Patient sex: M
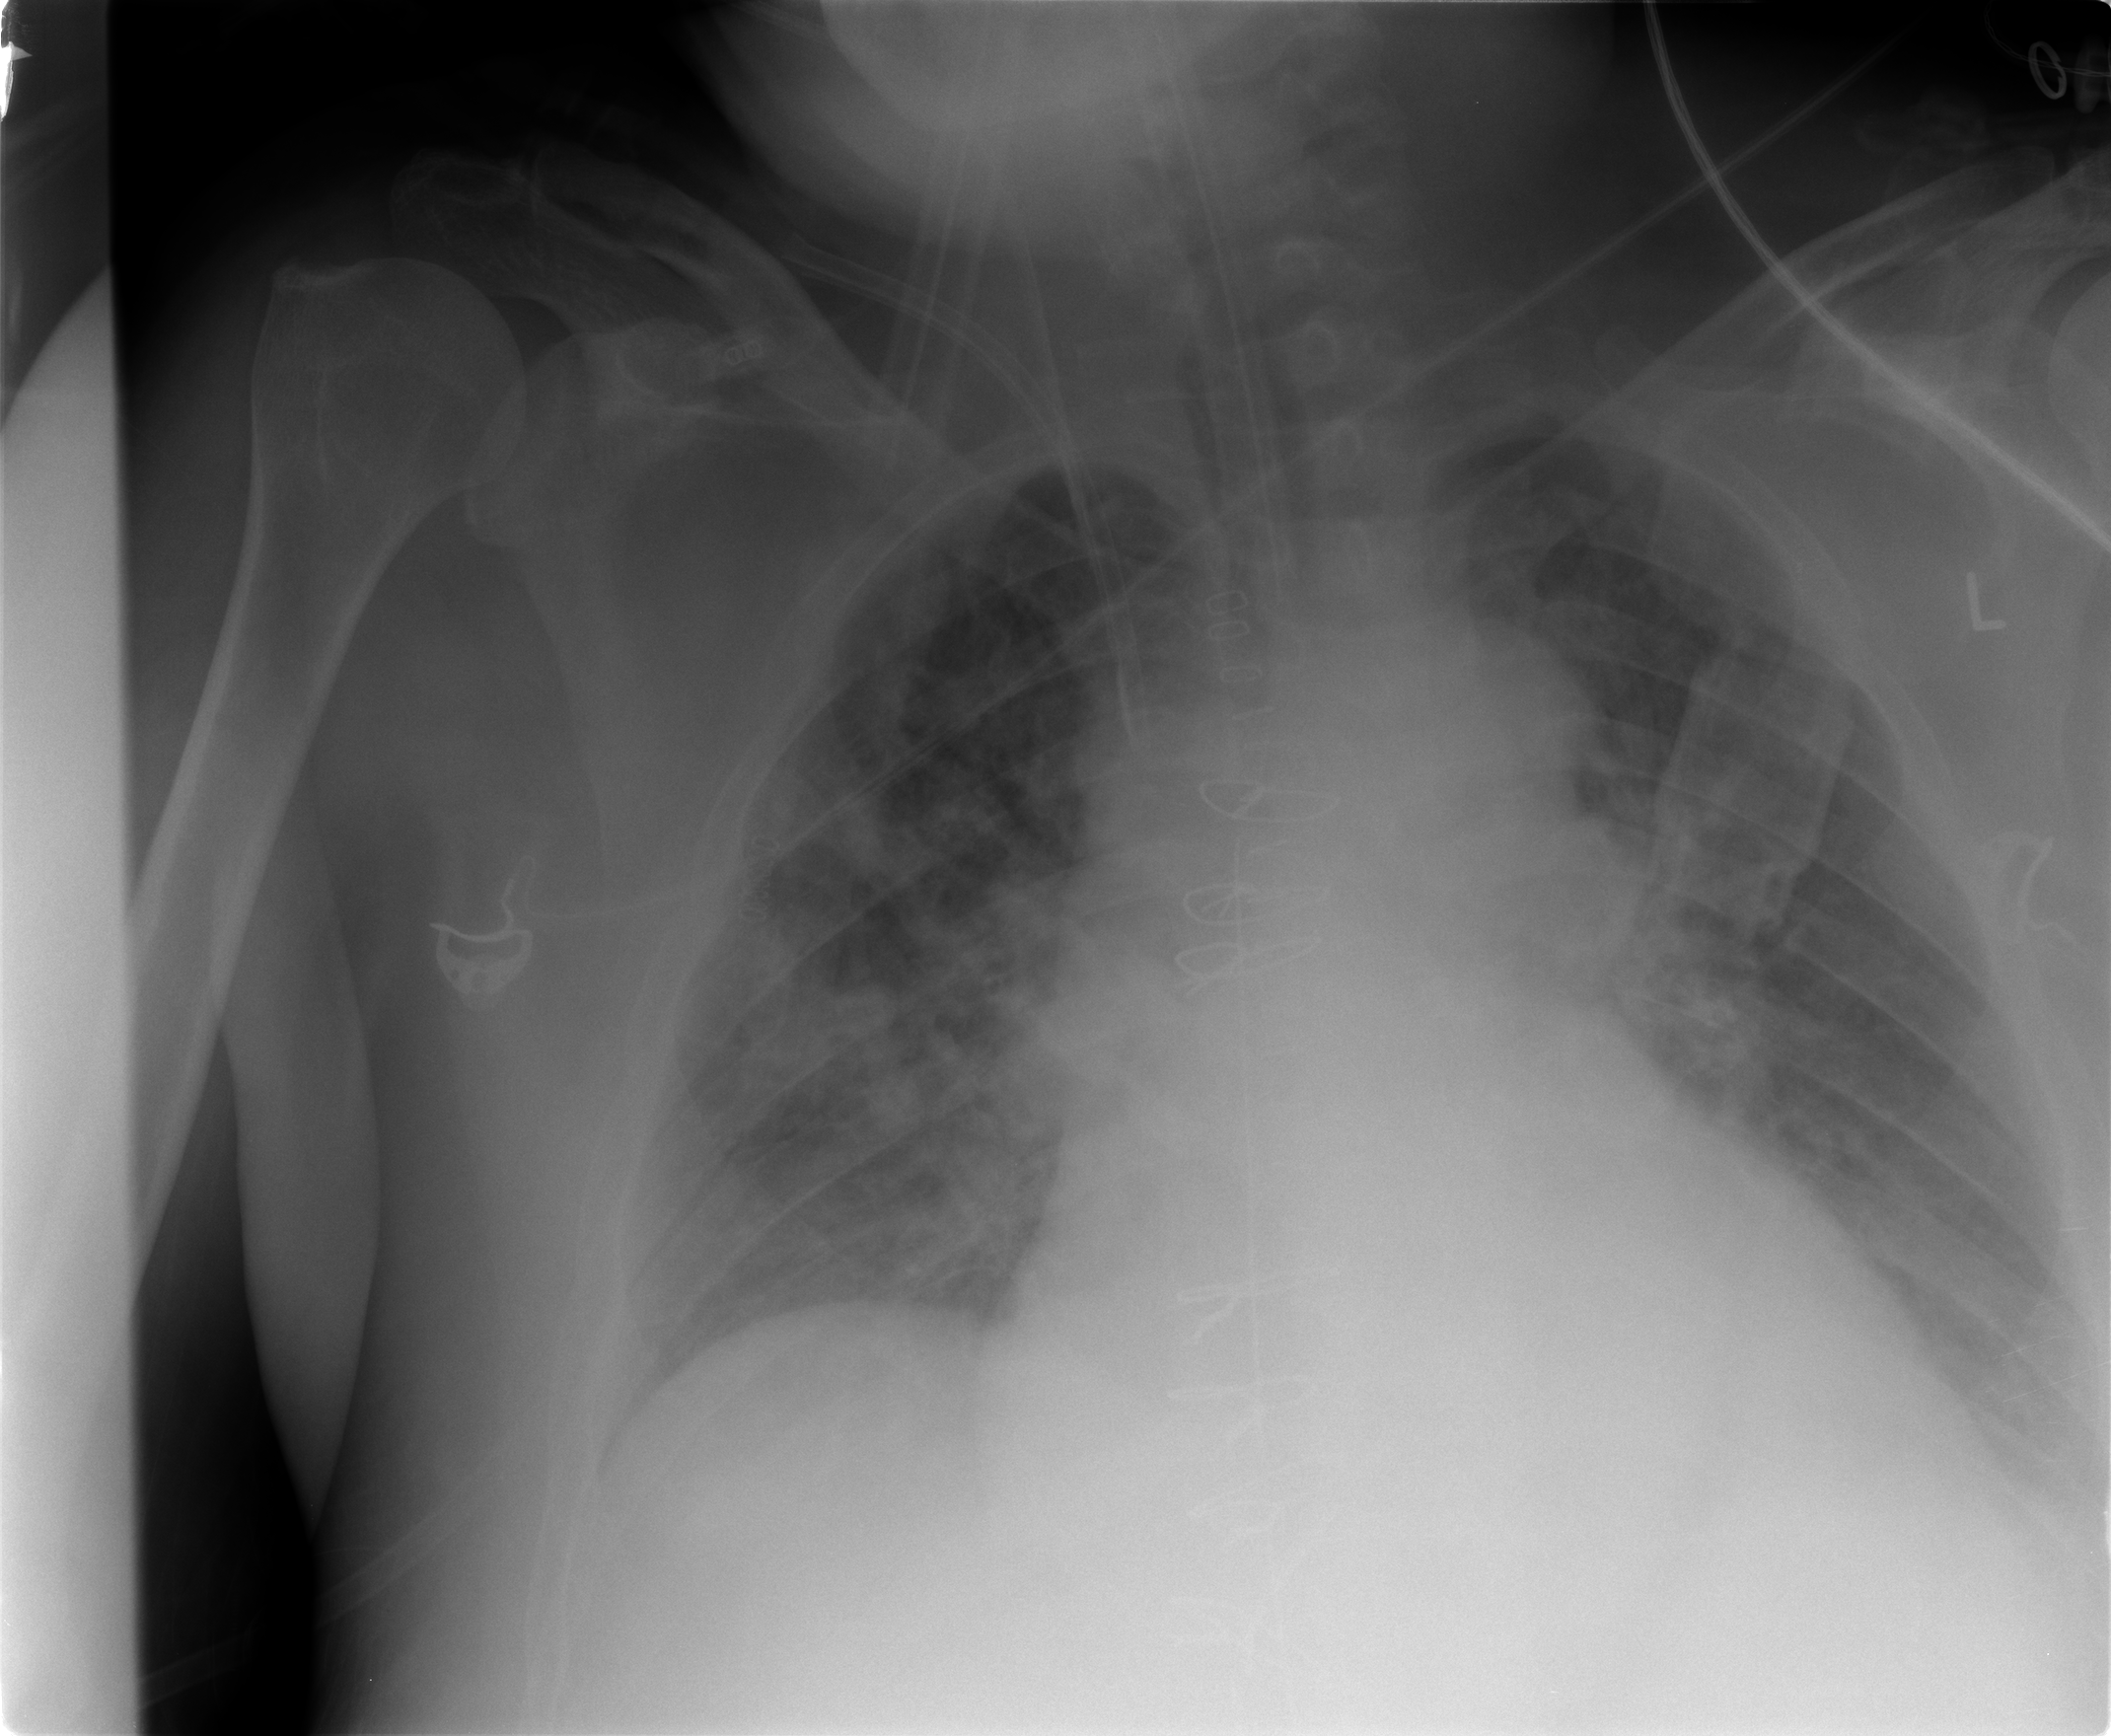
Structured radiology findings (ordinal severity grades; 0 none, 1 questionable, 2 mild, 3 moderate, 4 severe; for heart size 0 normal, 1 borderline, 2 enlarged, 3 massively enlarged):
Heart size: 2
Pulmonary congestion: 2
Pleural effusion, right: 0
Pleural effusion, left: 1
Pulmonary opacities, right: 2
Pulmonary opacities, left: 1
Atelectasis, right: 2
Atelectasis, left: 2